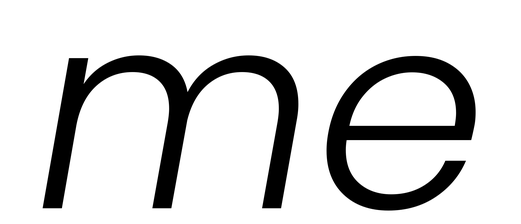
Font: Poppins-LightItalic